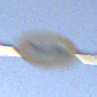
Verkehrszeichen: VerbotGespannfuhrwerke
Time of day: SunriseSunset
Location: Outdoor (RoadRail)
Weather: Clear
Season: NotSpecified
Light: Natural